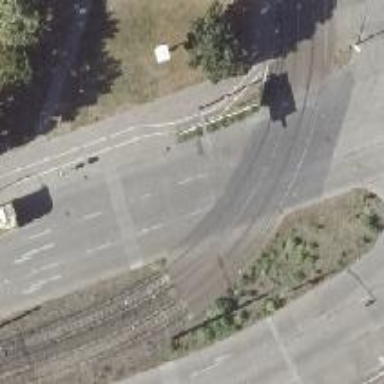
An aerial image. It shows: Tram railway with 1 track and contact lines for electrification.